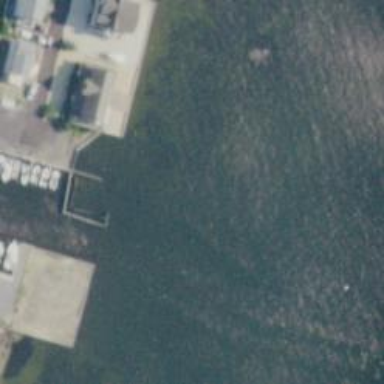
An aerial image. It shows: Dock by the waterway.